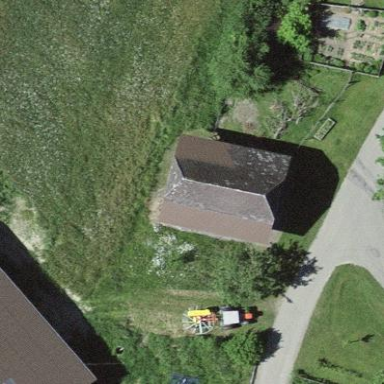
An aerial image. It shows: Barn.